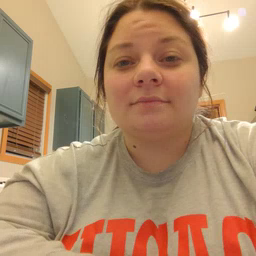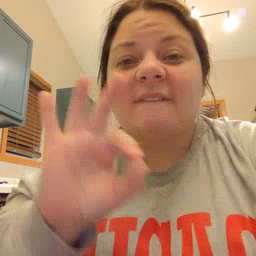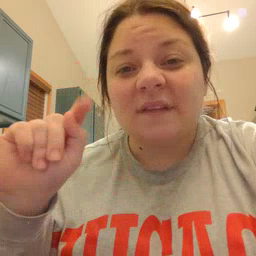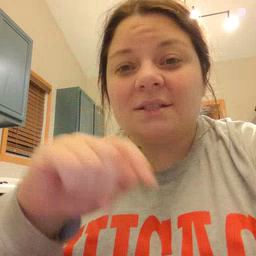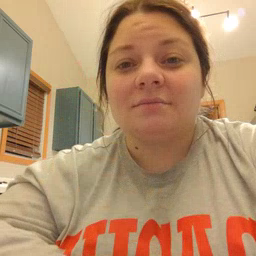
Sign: feet